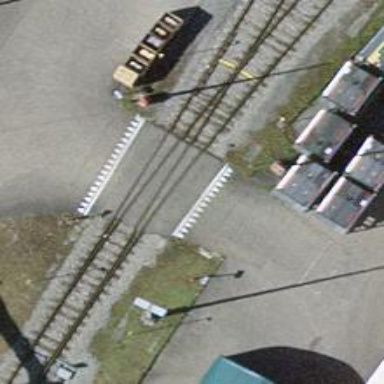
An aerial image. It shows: Single-track railway yard.